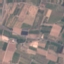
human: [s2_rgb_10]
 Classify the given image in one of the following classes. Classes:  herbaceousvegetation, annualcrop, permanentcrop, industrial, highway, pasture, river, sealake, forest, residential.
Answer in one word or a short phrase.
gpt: PermanentCrop